Question: [
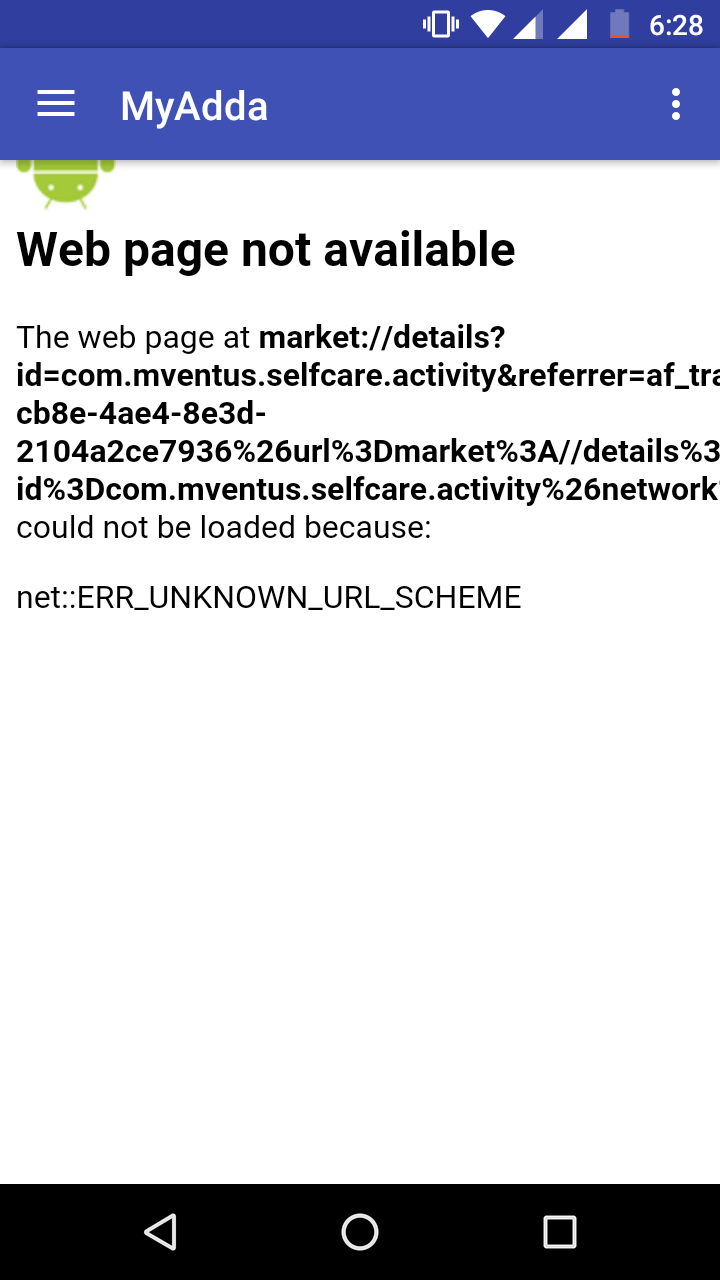
Answer: '''
import android.app.Activity;
import android.app.AlertDialog;
import android.content.Context;
import android.content.DialogInterface;
import android.content.Intent;
import android.net.ConnectivityManager;
import android.net.NetworkInfo;
import android.os.Bundle;
import android.os.Handler;
import android.support.v7.app.AppCompatActivity;
import android.view.View;
import android.widget.Button;
import android.widget.ImageButton;
public class isNetworkAvailable extends Activity {
private ImageButton btn;
private Handler h = new Handler();
@Override
protected void onCreate(Bundle savedInstanceState) {
super.onCreate(savedInstanceState);
setContentView(R.layout.activity_is_network);
btn = (ImageButton) findViewById(R.id.bu);
btn.setOnClickListener(new View.OnClickListener() {
@Override
public void onClick(View v) {
restar();
}
});
if (!isNetworkAvailable()) {
//Create an alert dialog
AlertDialog.Builder Checkbuilder = new AlertDialog.Builder(isNetworkAvailable.this);
Checkbuilder.setIcon(R.drawable.error);
Checkbuilder.setTitle("Error!");
Checkbuilder.setMessage("Check Your Internet Connection.");
//Builder Retry Button
Checkbuilder.setPositiveButton("Retry", new DialogInterface.OnClickListener() {
@Override
public void onClick(DialogInterface dialog, int id) {
//Restart The Activity
Intent intent = getIntent();
finish();
startActivity(intent);
}
});
Checkbuilder.setNegativeButton("Exit", new DialogInterface.OnClickListener() {
@Override
public void onClick(DialogInterface dialog, int which) {
finish();
}
});
AlertDialog alert = Checkbuilder.create();
alert.show();
} else {
if (isNetworkAvailable()) {
Thread tr = new Thread() {
public void run() {
try {
sleep(4);
} catch (Exception e) {
e.printStackTrace();
} finally {
Intent i = new Intent(isNetworkAvailable.this, MainActivity.class);
startActivity(i);
finish();
}
}
};
tr.start();
}
}
}
private boolean isNetworkAvailable() {
ConnectivityManager connectivityManager = (ConnectivityManager) this.getSystemService(Context.CONNECTIVITY_SERVICE);
NetworkInfo activeNetworkInfo = connectivityManager.getActiveNetworkInfo();
return activeNetworkInfo != null;
}
public void restar(){
Intent intenet =new Intent(this,isNetworkAvailable.class);
startActivity(intenet);
finish();
}
}
'''
'''
<?xml version="1.0" encoding="utf-8"?>
<android.support.constraint.ConstraintLayout xmlns:android="http://schemas.android.com/apk/res/android"
xmlns:app="http://schemas.android.com/apk/res-auto"
xmlns:tools="http://schemas.android.com/tools"
android:layout_width="match_parent"
android:layout_height="match_parent"
android:background="@android:color/white"
tools:context=".isNetworkAvailable">
<ImageView
android:id="@+id/imageView2"
android:layout_width="389dp"
android:layout_height="439dp"
android:contentDescription="no internet check your connection"
android:src="@raw/no"
app:layout_constraintEnd_toEndOf="parent"
app:layout_constraintHorizontal_bias="0.4"
app:layout_constraintStart_toStartOf="parent"
app:layout_constraintTop_toTopOf="parent" />
<ImageButton
android:id="@+id/bu"
android:layout_width="335dp"
android:layout_height="80dp"
android:layout_below="@id/imageView2"
android:layout_marginTop="32dp"
android:contentDescription="Tap to retry"
android:src="@raw/r"
app:layout_constraintEnd_toEndOf="parent"
app:layout_constraintStart_toStartOf="parent"
app:layout_constraintTop_toBottomOf="@+id/imageView2" />
</android.support.constraint.ConstraintLayout>
'''
'''
mWebView.setWebViewClient(new WebViewClient() {
public void onReceivedError(WebView view, int errorCode, String description, String failingUrl) {
mWebView.loadUrl("file:///android_asset/error.html");
'''
and your android mainfest should be like this
'''
<application
android:icon="@mipmap/ic_app"
android:label="@string/app_name"
android:roundIcon="@mipmap/ic_app_round"
android:supportsRtl="true"
android:configChanges="keyboardHidden|orientation|screenSize"
android:theme="@style/Theme.AppCompat.NoActionBar">
<activity
android:name=".isNetworkAvailable"
android:label="@string/app_name"
android:theme="@style/Theme.AppCompat.Light.NoActionBar.FullScreen">
<intent-filter>
<action android:name="android.net.wifi.WIFI_STATE_CHANGED" />
<action android:name="android.net.conn.CONNECTIVITY_CHANGE" />
<action android:name="android.intent.action.MAIN" />
</intent-filter>
</activity>
'''
'''
<!doctype html>
<html lang="en">
<head>
<meta charset="utf-8">
<meta name="apple-mobile-web-app-capable" content="yes">
<meta name="mobile-web-app-capable" content="yes">
<title>No Connection</title>
<!-- Stylesheets-->
<style type="text/css">
body{
background: #E1e1e1;
}
#cloud{
width: 300px;
height: 120px;
background: #676767;
background: -webkit-linear-gradient(-90deg,#676767 5%, #676767 100%);
-webkit-border-radius: 100px;
-moz-border-radius: 100px;
border-radius: 100px;
position: relative;
margin: 150px auto 0;
opacity: .5;
}
#cloud:before, #cloud:after{
content: '';
position:absolute;
background: #676767;
z-index: -1;
}
#cloud:after{
width: 100px;
height: 100px;
top: -50px;
left:50px;
-webkit-border-radius: 100px;
-moz-border-radius: 100px;
border-radius: 100px;
}
#cloud:before{
width: 120px;
height: 120px;
top: -70px;
right: 50px;
-webkit-border-radius: 200px;
-moz-border-radius: 200px;
border-radius: 200px;
}
.shadow {
width: 300px;
position: absolute;
bottom: -10px;
background: black;
z-index: -1;
-webkit-box-shadow: 0 0 25px 8px rgba(0,0,0,0.4);
-moz-box-shadow: 0 0 25px 8px rgba(0,0,0,0.4);
box-shadow: 0 0 25px 8px rgba(0,0,0,0.4);
-webkit-border-radius: 50%;
-moz-border-radius: 50%;
border-radius: 50%;
}
h1{
color: #fff;
font-size: 25px;
padding-top: 1px;
text-align: center ;
margin: 2px auto;
}
h2 {
color: #fff;
font-size: 17px;
padding-top: 15px;
text-align: center;
margin: 5px auto;
}
h4 {
color: #fff;
font-size: 14px;
margin: 0 auto;
padding: 0;
text-align: center;
}
</style>
<body>
<div id="cloud"><h1>Whoops!</h1>
<h2>Slow or No internet Connection :(</h2>
<h4>Please Check your WiFi or Mobile Internet!</h4>
<span class="shadow"></span></div>
</body>
</html>
'''
you need to input all the above code to make it work fine . hope this will help you